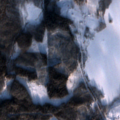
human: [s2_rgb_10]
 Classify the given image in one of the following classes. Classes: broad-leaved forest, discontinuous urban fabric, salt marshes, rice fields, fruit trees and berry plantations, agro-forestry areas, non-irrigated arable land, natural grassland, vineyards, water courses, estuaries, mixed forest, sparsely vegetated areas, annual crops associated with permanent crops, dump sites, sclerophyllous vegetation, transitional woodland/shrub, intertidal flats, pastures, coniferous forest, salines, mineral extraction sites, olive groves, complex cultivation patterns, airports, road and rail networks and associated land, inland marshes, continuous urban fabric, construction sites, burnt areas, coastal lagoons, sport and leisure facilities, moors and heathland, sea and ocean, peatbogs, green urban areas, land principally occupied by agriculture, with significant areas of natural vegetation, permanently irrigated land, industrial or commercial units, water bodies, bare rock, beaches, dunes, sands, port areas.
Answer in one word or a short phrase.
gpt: broad-leaved forest, coniferous forest, mixed forest, water bodies